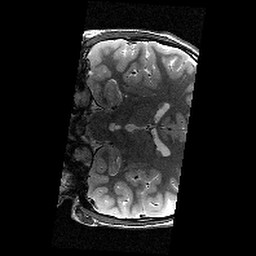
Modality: T2w
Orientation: coronal
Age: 12
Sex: male
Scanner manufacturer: siemens
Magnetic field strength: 3 T
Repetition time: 9.23 s
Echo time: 0.067 s